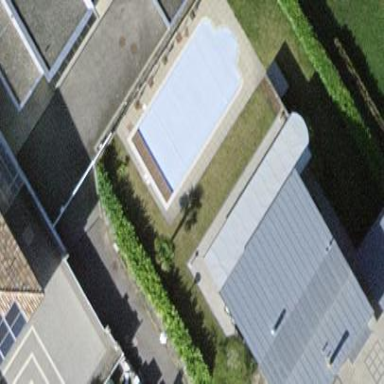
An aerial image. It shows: Swimming pool located in leisure land.